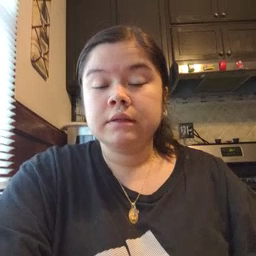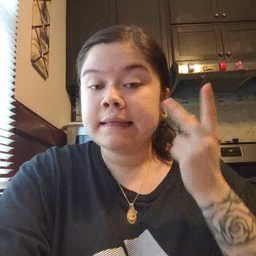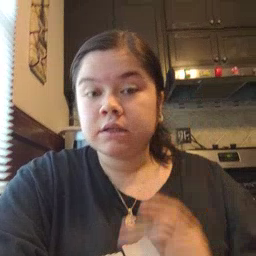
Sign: kitty